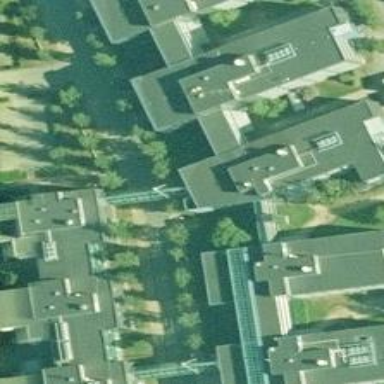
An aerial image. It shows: Office building.